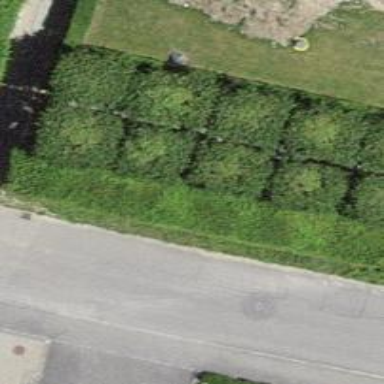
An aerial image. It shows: Shrub in its natural environment.